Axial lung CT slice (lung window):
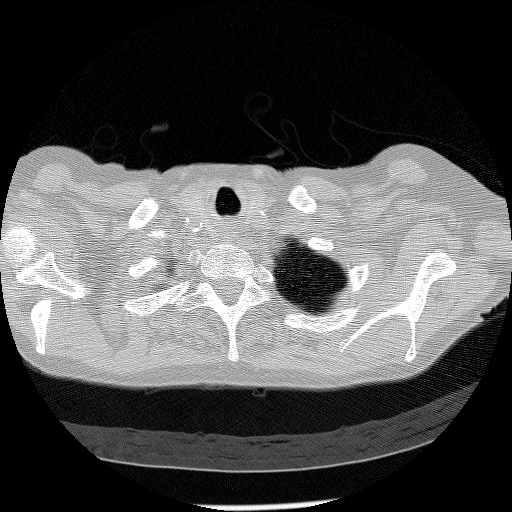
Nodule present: no